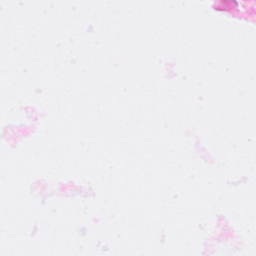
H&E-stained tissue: Breast